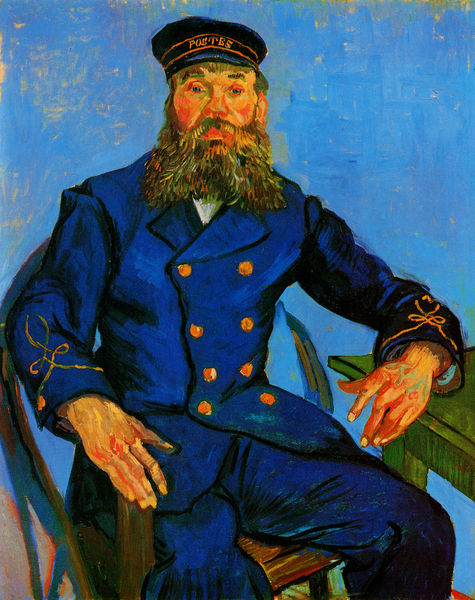
Titel: Bildnis Joseph Roulin, an einem Tisch sitzend
Künstler: Vincent van Gogh
Standort: Boston (Massachusetts)
Institution: Museum of Fine Arts
Schlagwörter: blau, dunkel, gemälde, hand, mann, meer, schatten, wasser, gelb, grün, see, sitzen, bunt, finger, frankreich, haar, hell, hintergrund, hut, licht, mund, nase, orange, schwarz, stuhl, tisch, zeichnung, ölbild, blick, rot, malerei, ornament, alt, anzug, bart, hemd, hose, jacke, kappe, mütze, schnurrbart, wand, arm, arme, augen, falten, kragen, vollbart, bildnis, hände, portrait, porträt, öl, einsam, boden, auge, gold, realismus, sitzend, vater, frontal, knopf, poträt, rosa, beine, hellblau, schiff, schrift, wangen, armlehne, lehne, sitz, zwei, schiffer, linien, van gogh, dielen, französisch, seemann, dunkelblau, barbe, stuhllehne, faltenwurf, knöpfe, knopfleiste, revers, gogh, uniform, matrose, tischplatte, vincent van gogh, fingernägel, kapitän, seefahrer, marine, erstaunt, stumpf, aufschlag, auflehnen, vincent, post, fährmann, knallig, schaffner, postbote, marin, portrat, stattlich, ende 19. jahrhundert, wegbereiter, amtmann, aufliegen, beamter post, postbeamter, pustes, vieil homme, postmütze, reinfarben, knüfe